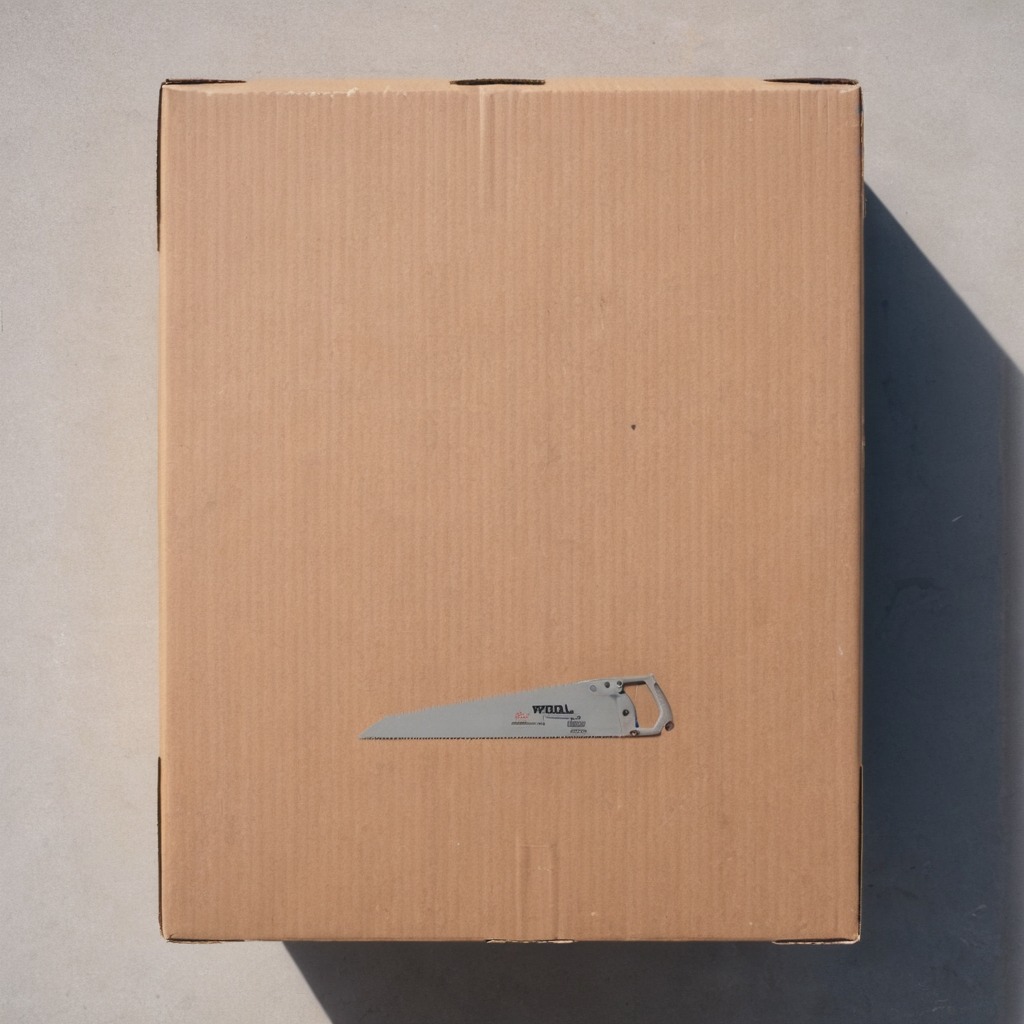
A handheld metal saw is lying on a clean dry cardboard box surface in an outdoor workshop during daytime bright natural light soft shadows slightly creased but